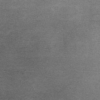
Label: dusty